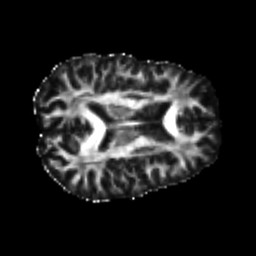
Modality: FA
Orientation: axial
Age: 25
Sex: male
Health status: healthy
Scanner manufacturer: ge
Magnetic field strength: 3 T
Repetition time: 11 s
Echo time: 0.072 s